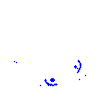
Particle: pion